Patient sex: F
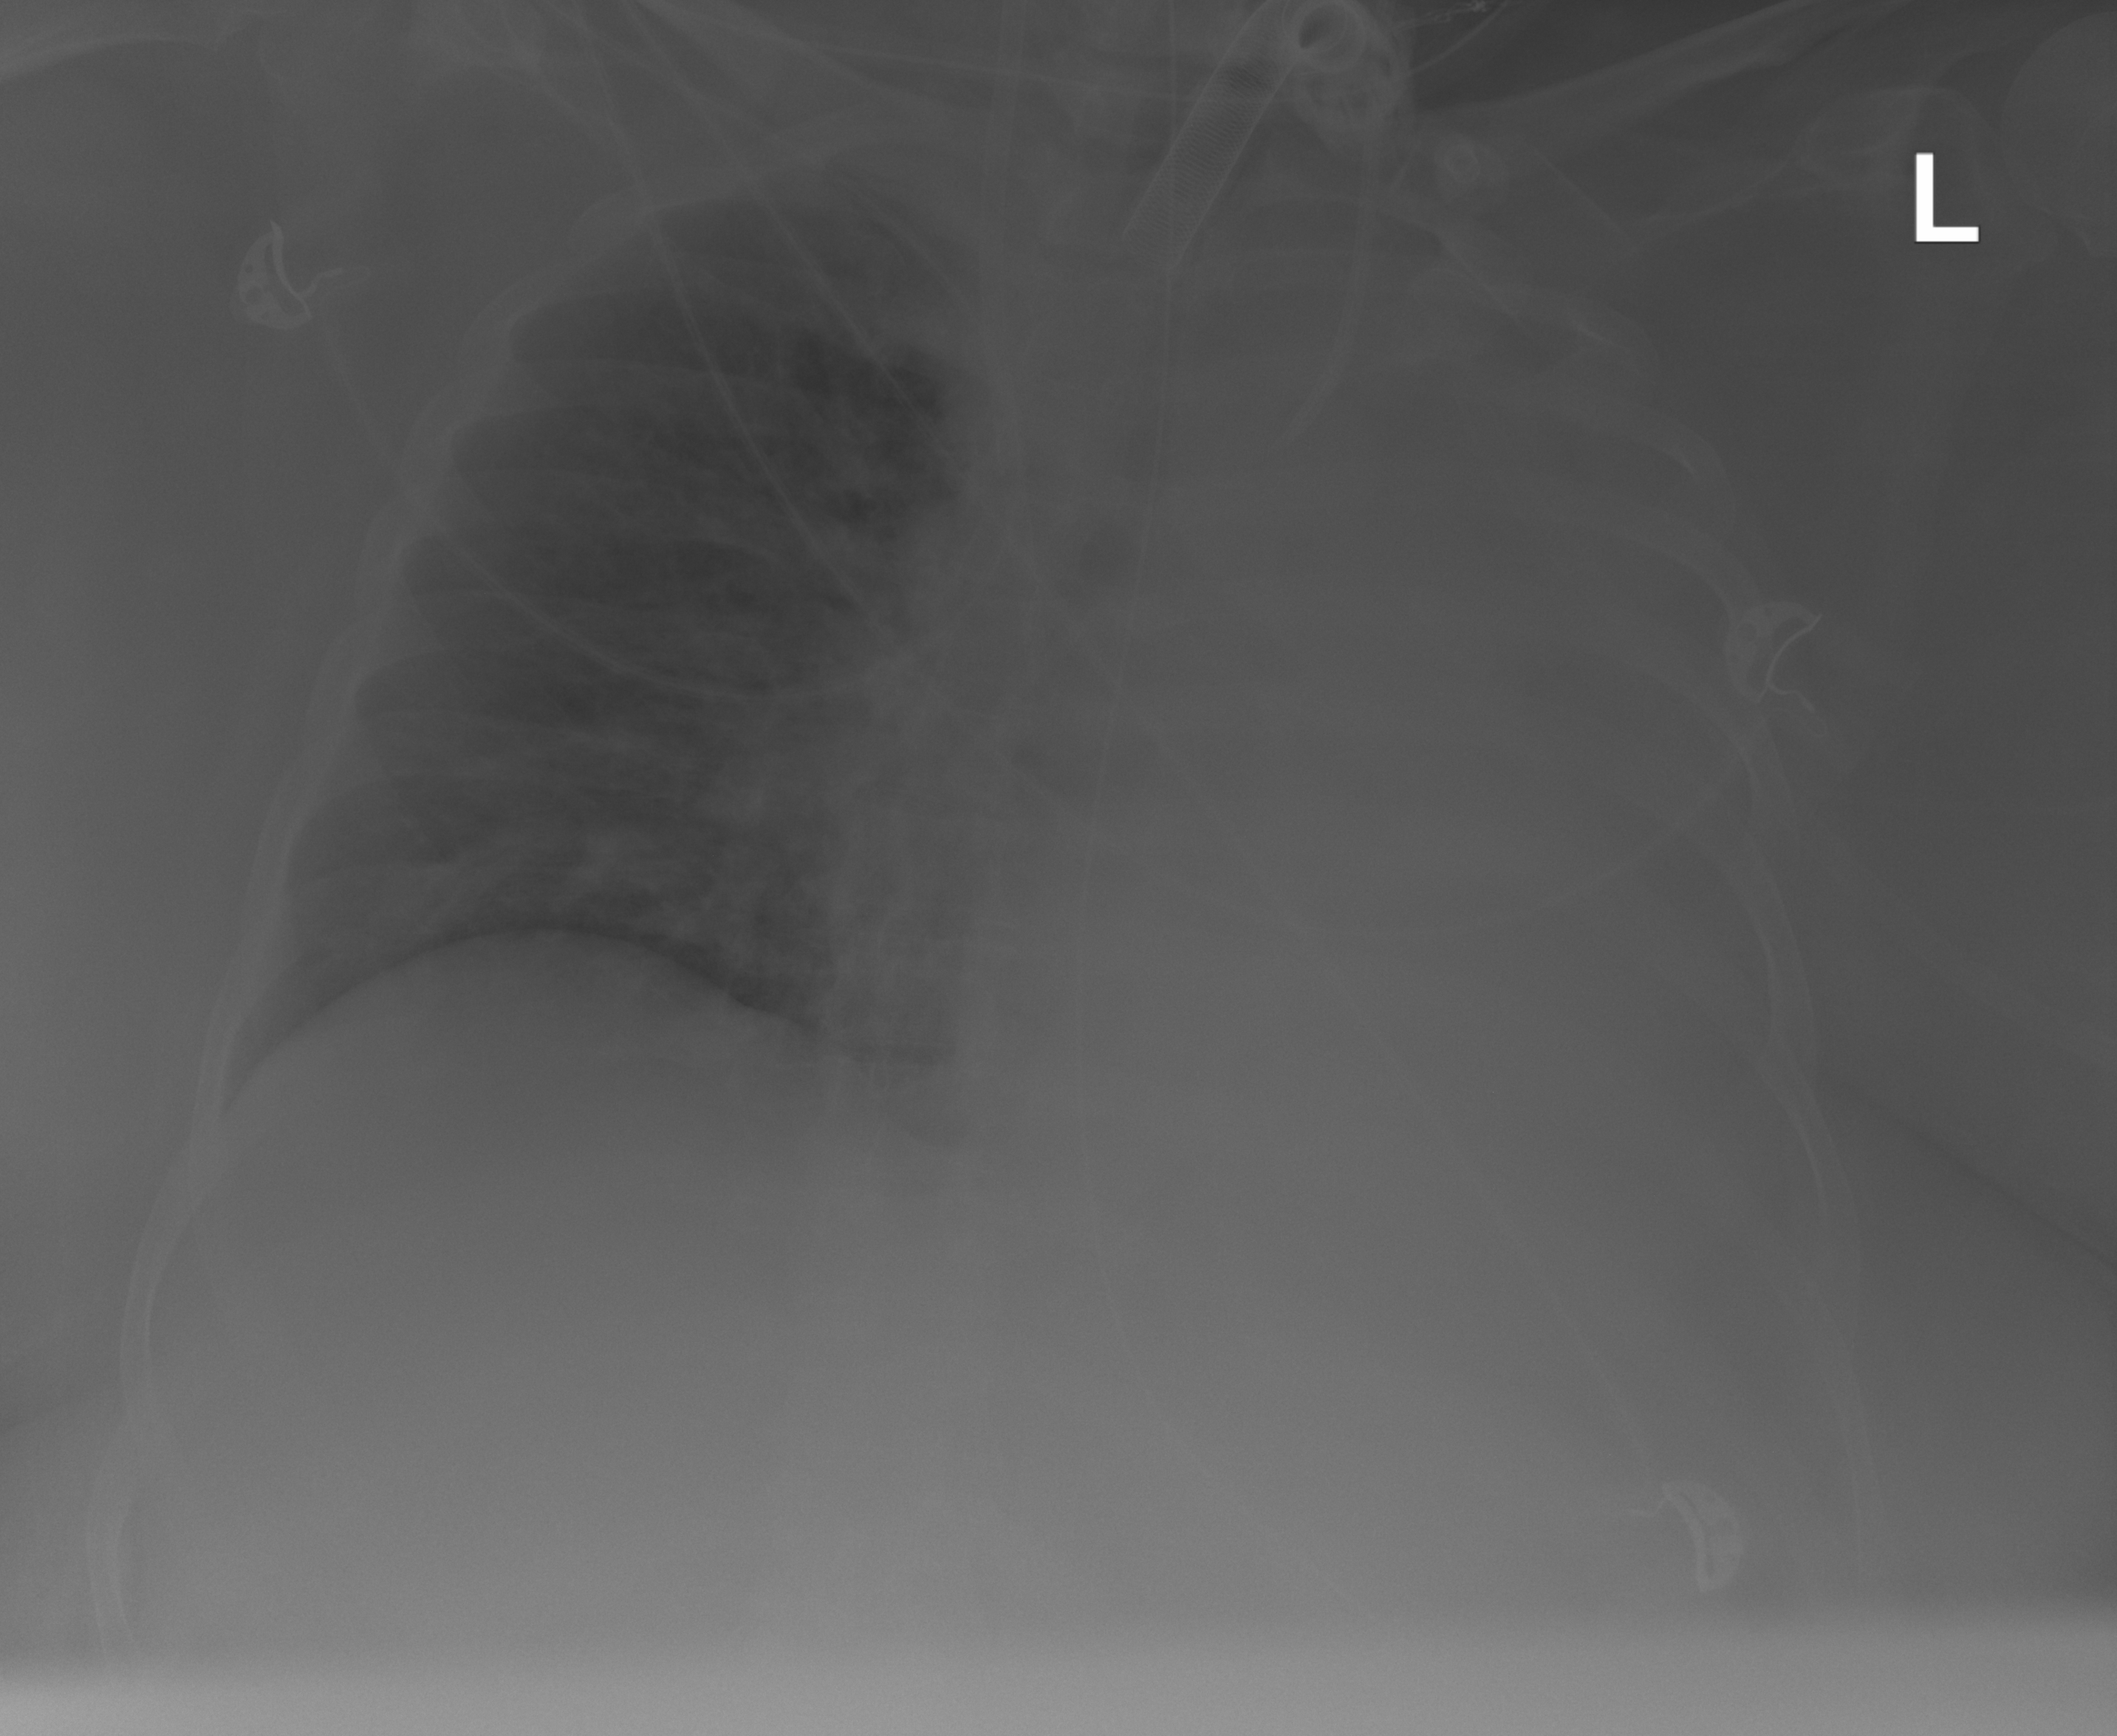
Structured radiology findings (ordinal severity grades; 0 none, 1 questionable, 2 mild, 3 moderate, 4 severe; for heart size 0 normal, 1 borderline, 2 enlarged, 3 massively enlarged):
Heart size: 2
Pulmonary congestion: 3
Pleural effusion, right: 0
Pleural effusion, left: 3
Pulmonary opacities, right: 1
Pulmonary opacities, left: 0
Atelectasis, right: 0
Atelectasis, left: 3